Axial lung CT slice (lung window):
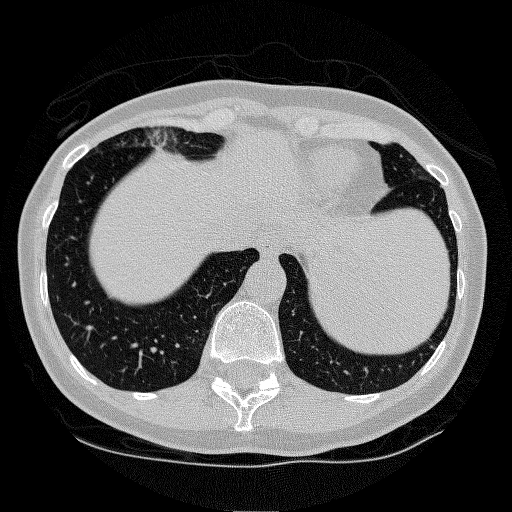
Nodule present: no